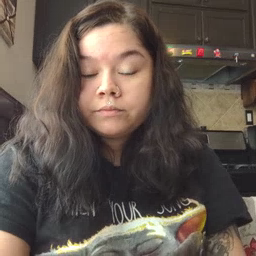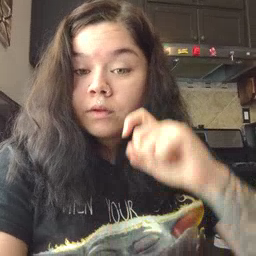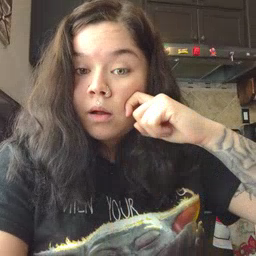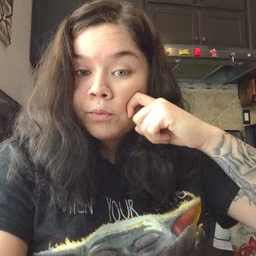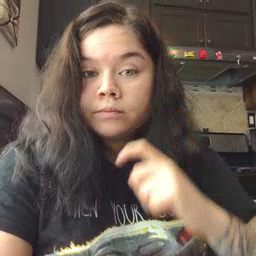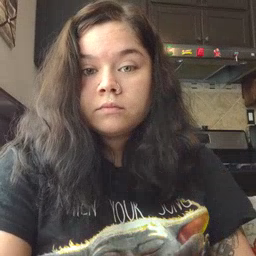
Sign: apple